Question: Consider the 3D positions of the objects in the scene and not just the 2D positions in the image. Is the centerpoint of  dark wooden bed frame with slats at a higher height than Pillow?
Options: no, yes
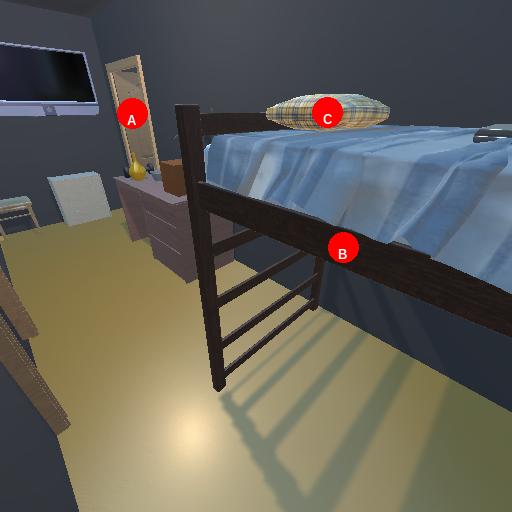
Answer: no